Field crop: tomato
Growth stage: 1
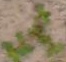
Species: portulaca